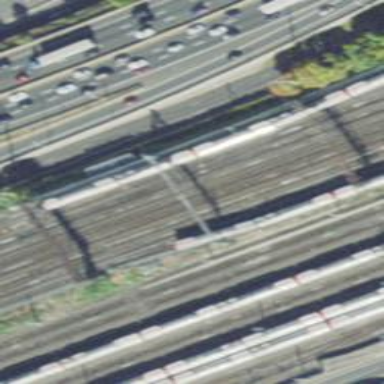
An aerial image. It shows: Rail siding with electrified contact lines.